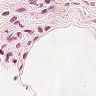
Metastatic tissue present: no